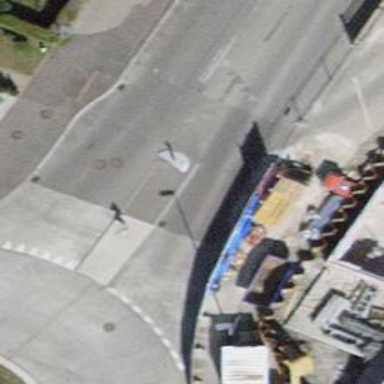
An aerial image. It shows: Marked crossing with pedestrian island.